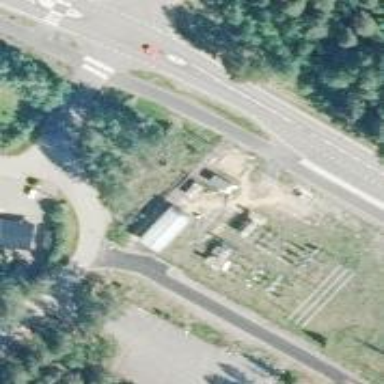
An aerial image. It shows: Asphalt cycleway.